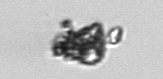
Label: detritus